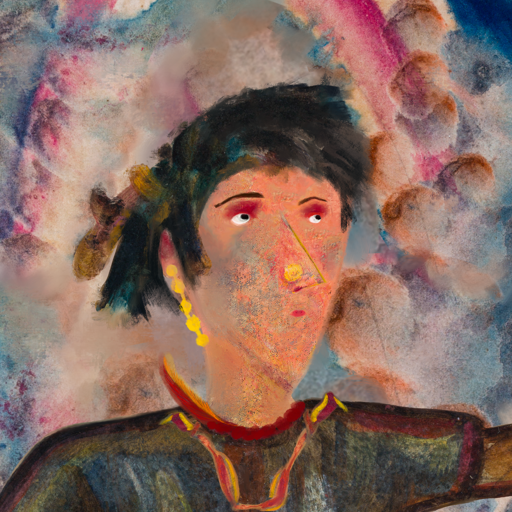
Background: Rupkatha, Head And Neck Side: Irani, Face Side: Irani, Bust: Mosgoul, Hair Side: Pipe, Head Accessory: Blank, Second Necklace: Gypsy_Mother_1, Necklace: Pipe, Baby: Blank